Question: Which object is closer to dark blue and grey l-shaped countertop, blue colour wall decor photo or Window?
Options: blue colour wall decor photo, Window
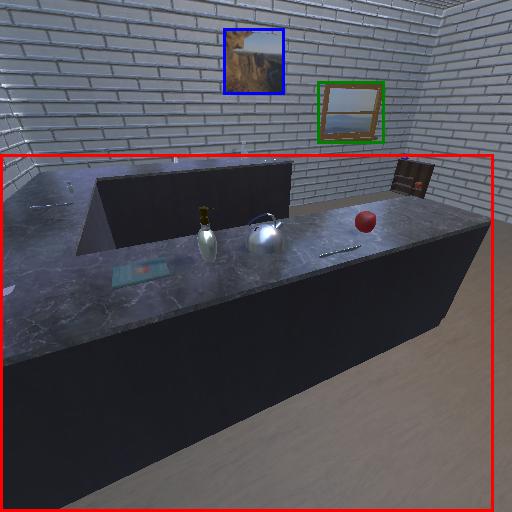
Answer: blue colour wall decor photo